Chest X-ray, AP view. Patient: 57 years old, sex F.
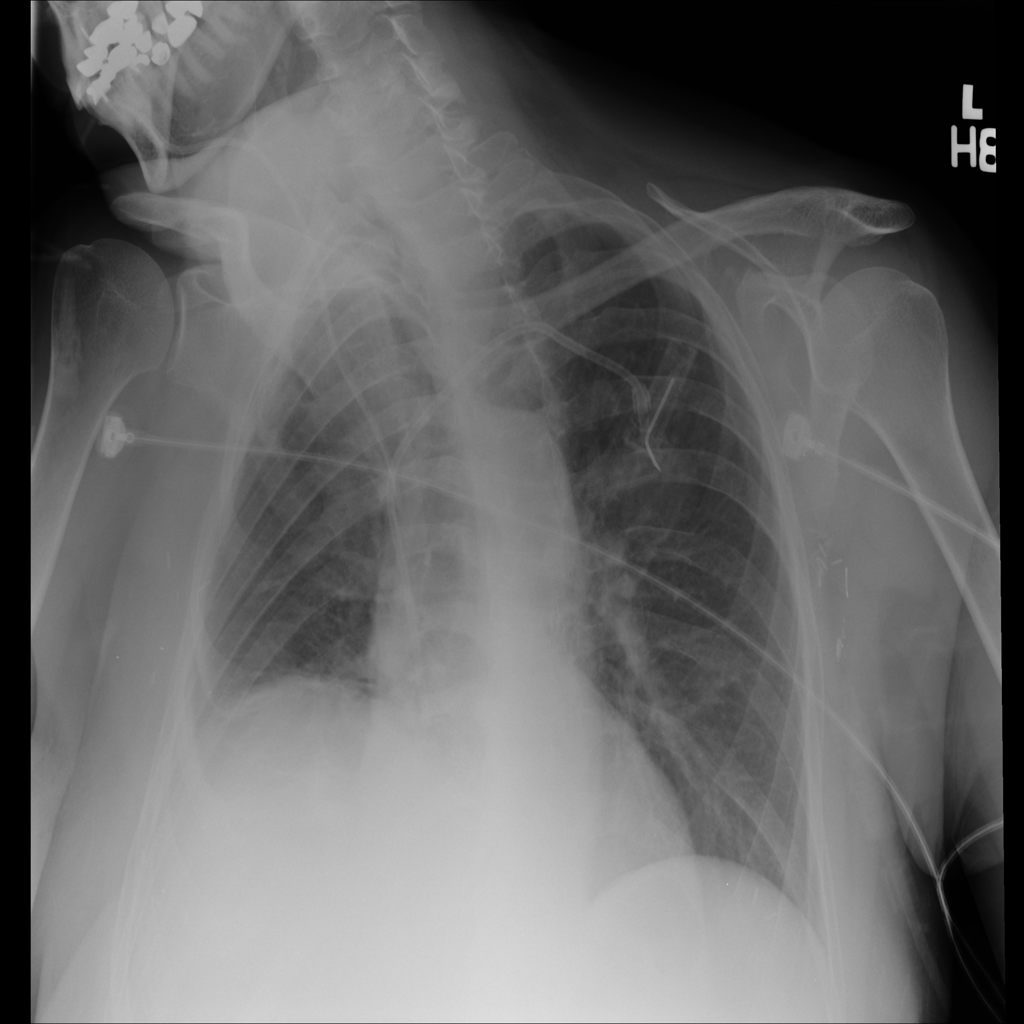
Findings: Effusion